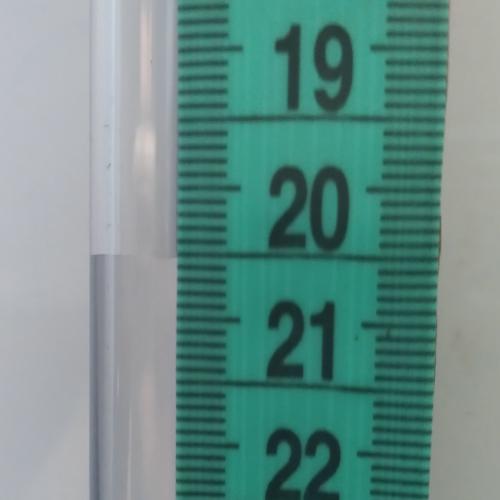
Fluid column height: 20.5 cm